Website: apple-inc
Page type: payment
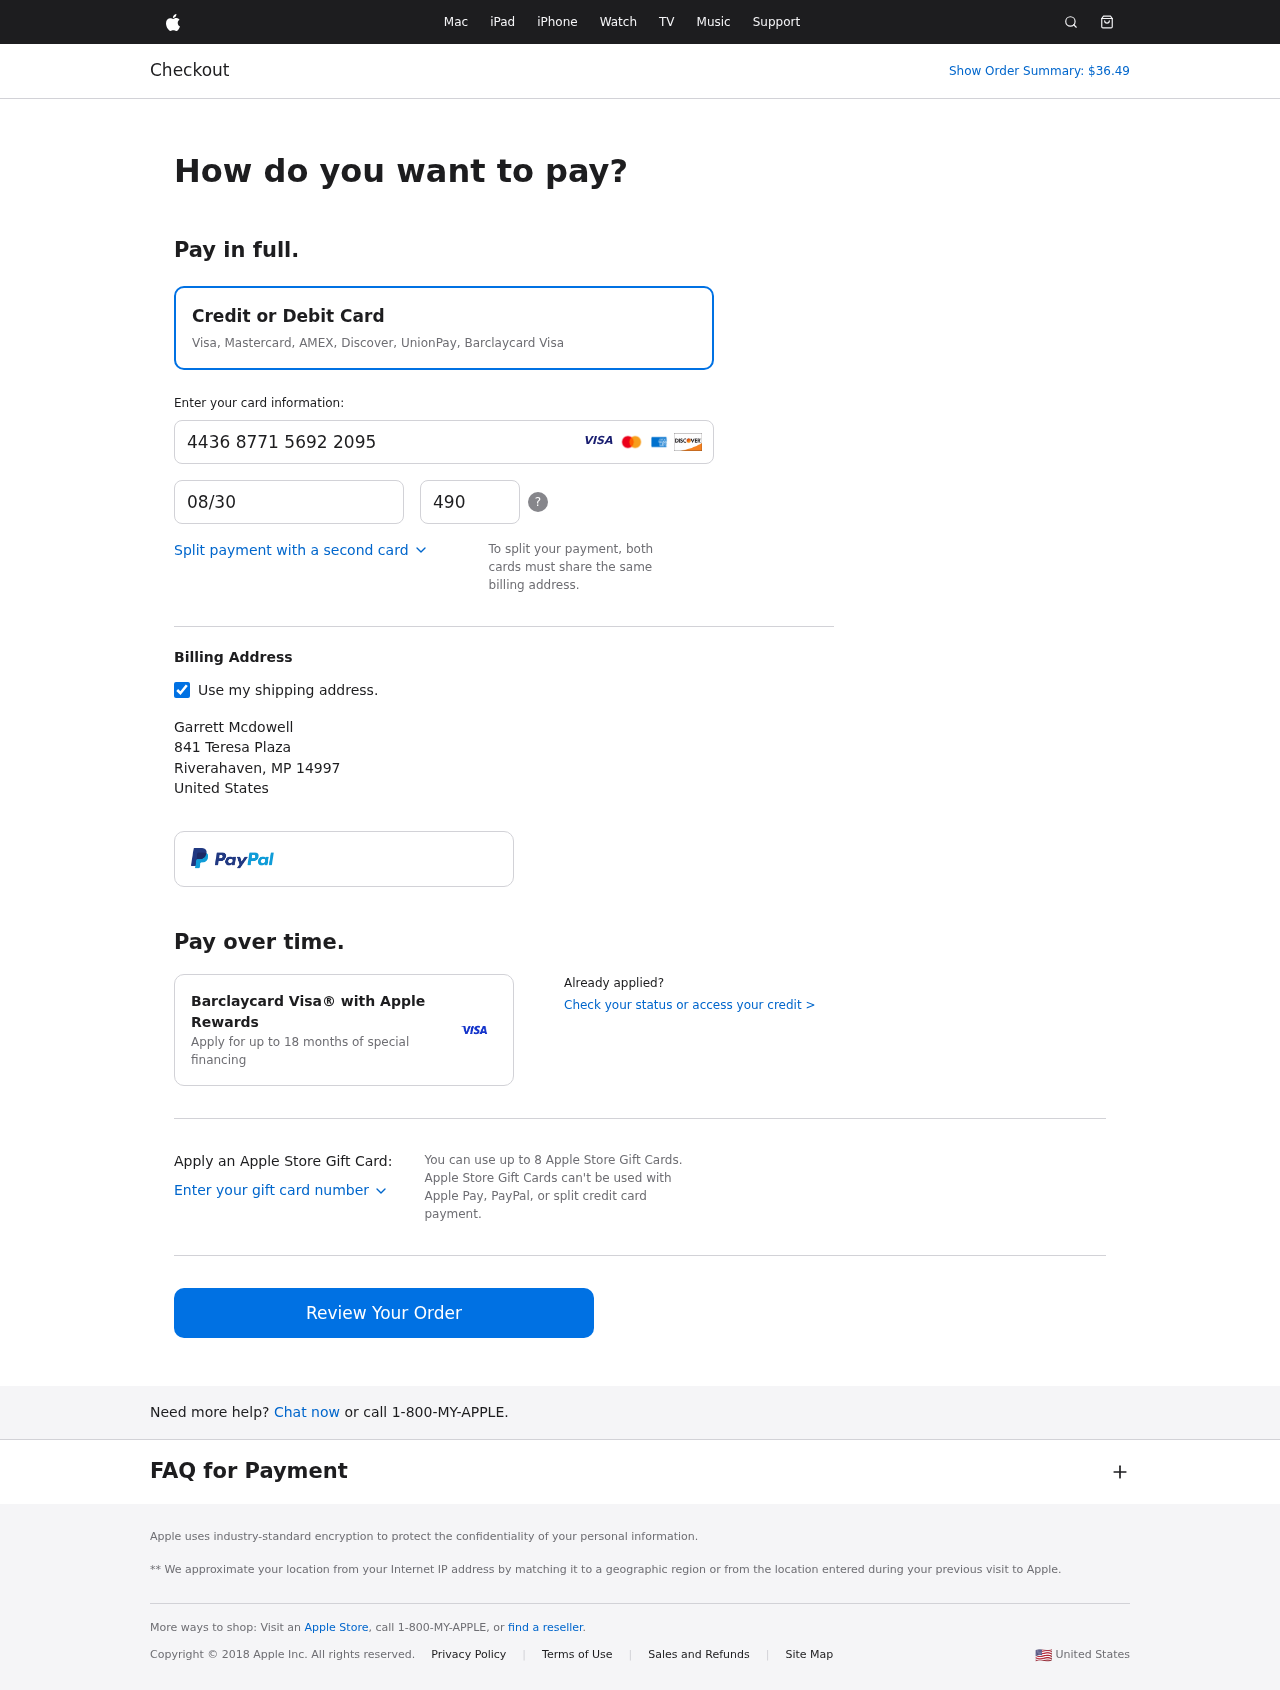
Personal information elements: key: PII_CARD_CVV
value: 490
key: PII_CARD_EXPIRY
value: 08/30
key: PII_CARD_NUMBER
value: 4436 8771 5692 2095
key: PII_CITY
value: Riverahaven
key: PII_COUNTRY
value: United States
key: PII_FULLNAME
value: Garrett Mcdowell
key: PII_POSTCODE
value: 14997
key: PII_STATE_ABBR
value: MP
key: PII_STREET
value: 841 Teresa Plaza
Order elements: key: ORDER_TOTAL
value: Show Order Summary: $36.49